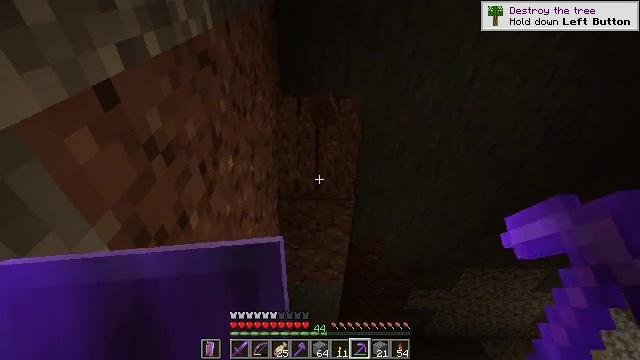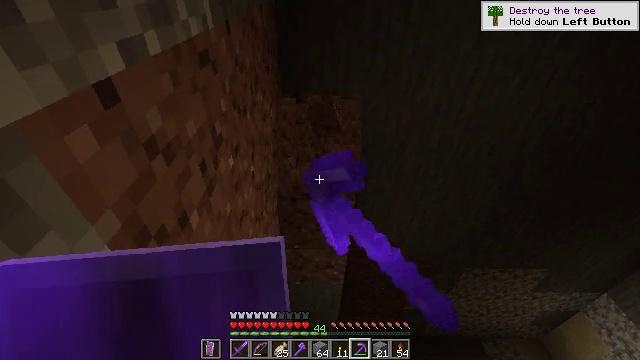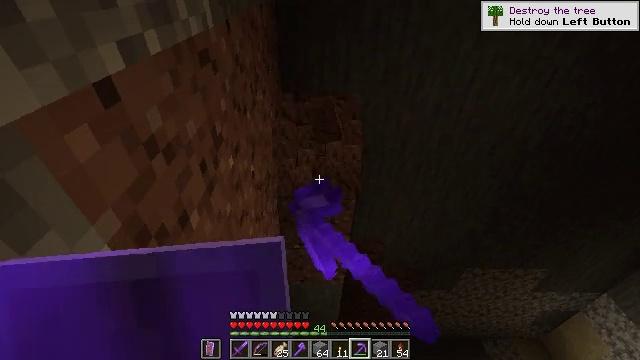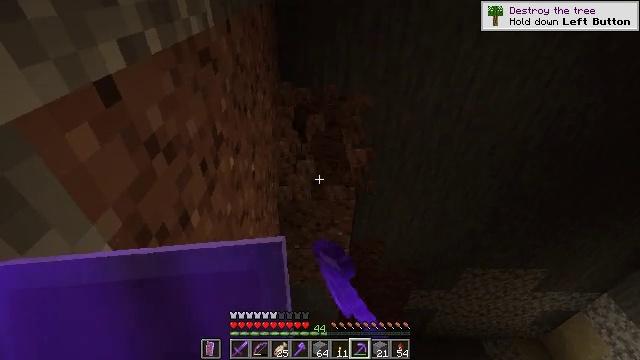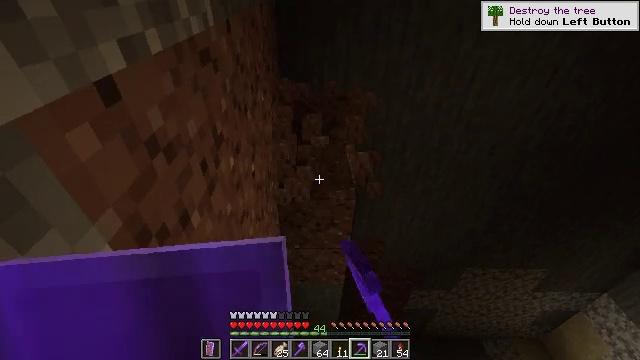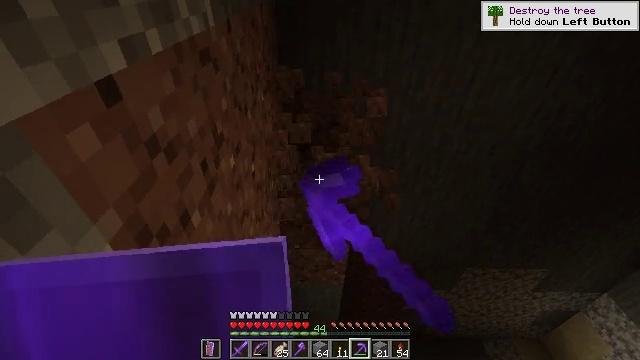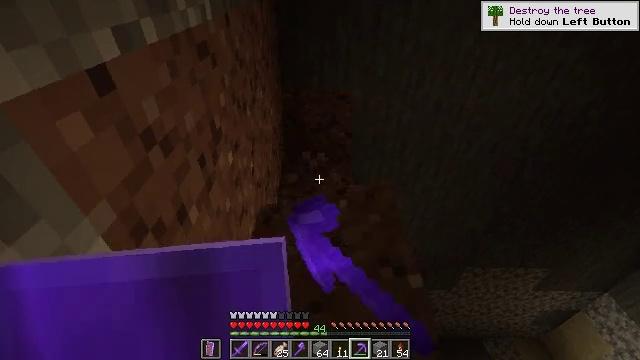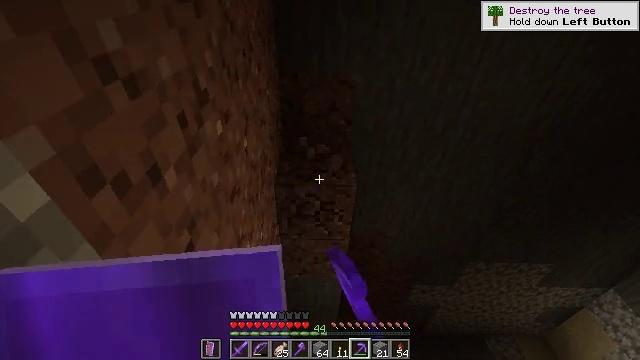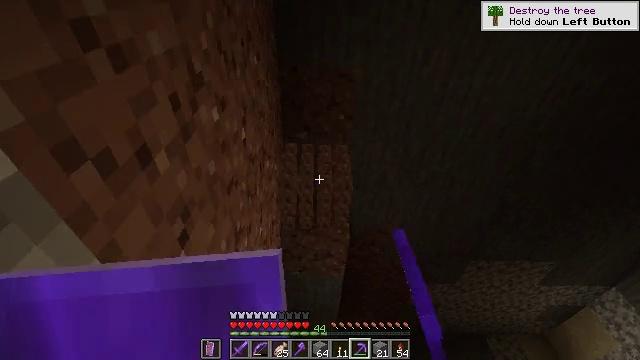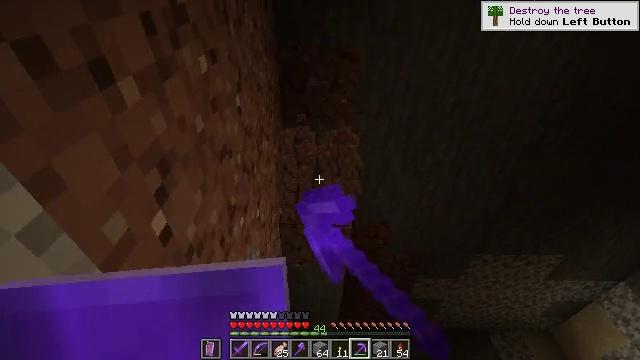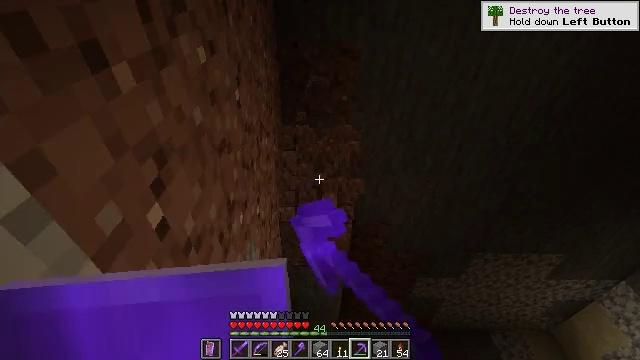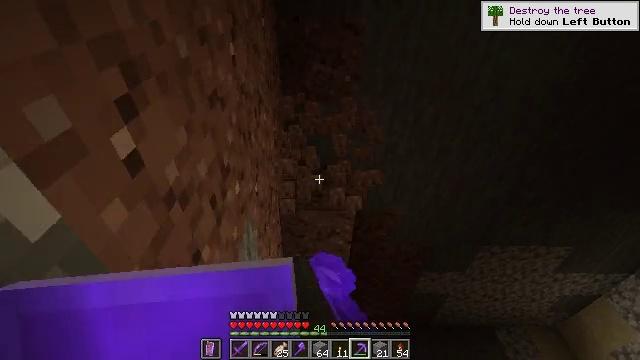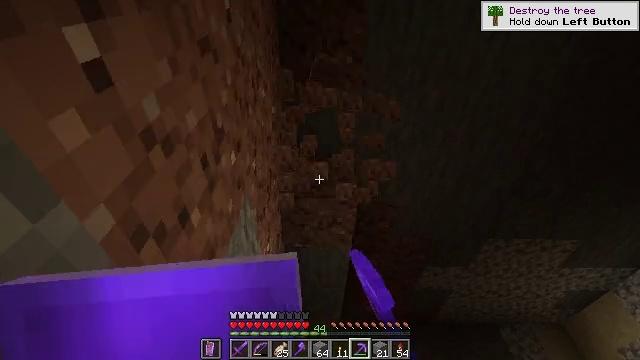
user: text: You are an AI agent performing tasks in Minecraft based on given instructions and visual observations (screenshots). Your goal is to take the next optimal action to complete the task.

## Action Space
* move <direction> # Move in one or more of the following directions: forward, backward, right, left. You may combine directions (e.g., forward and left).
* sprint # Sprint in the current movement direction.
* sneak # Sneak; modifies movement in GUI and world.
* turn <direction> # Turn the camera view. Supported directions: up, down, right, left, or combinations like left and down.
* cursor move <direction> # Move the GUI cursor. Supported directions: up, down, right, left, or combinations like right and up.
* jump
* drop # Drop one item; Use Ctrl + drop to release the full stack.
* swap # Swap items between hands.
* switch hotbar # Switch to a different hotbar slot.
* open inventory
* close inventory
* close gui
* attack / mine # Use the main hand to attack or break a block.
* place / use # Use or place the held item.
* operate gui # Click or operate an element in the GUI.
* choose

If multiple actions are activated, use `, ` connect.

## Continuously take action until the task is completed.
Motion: motion action
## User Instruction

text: Mine the granite block.
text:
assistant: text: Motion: attack / mine
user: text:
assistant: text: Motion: attack / mine
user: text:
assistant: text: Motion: attack / mine
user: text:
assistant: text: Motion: attack / mine
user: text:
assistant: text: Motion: attack / mine
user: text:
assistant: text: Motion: move forward, attack / mine
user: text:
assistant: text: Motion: move forward, attack / mine
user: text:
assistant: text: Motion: move forward, attack / mine
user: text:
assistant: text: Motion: move forward
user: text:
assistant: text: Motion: move forward
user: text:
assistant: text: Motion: move forward
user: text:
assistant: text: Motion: move forward
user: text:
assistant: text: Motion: no_op